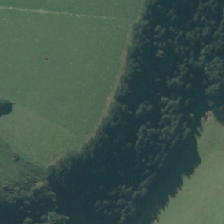
Land cover: shortrotation_cropland